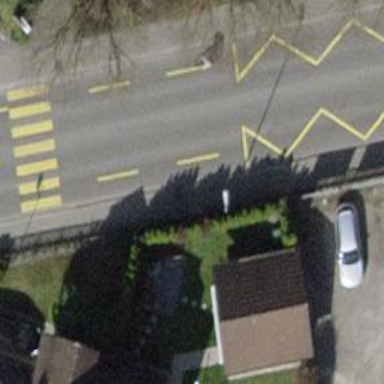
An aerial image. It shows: Street cabinet of man-made origin.